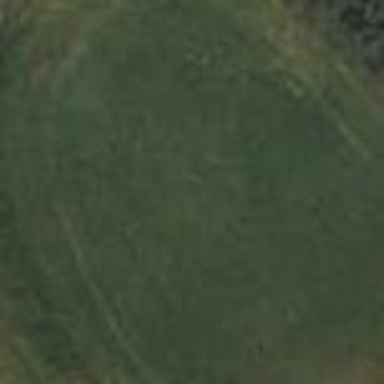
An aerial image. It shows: Golf green.